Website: apple
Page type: billing-address
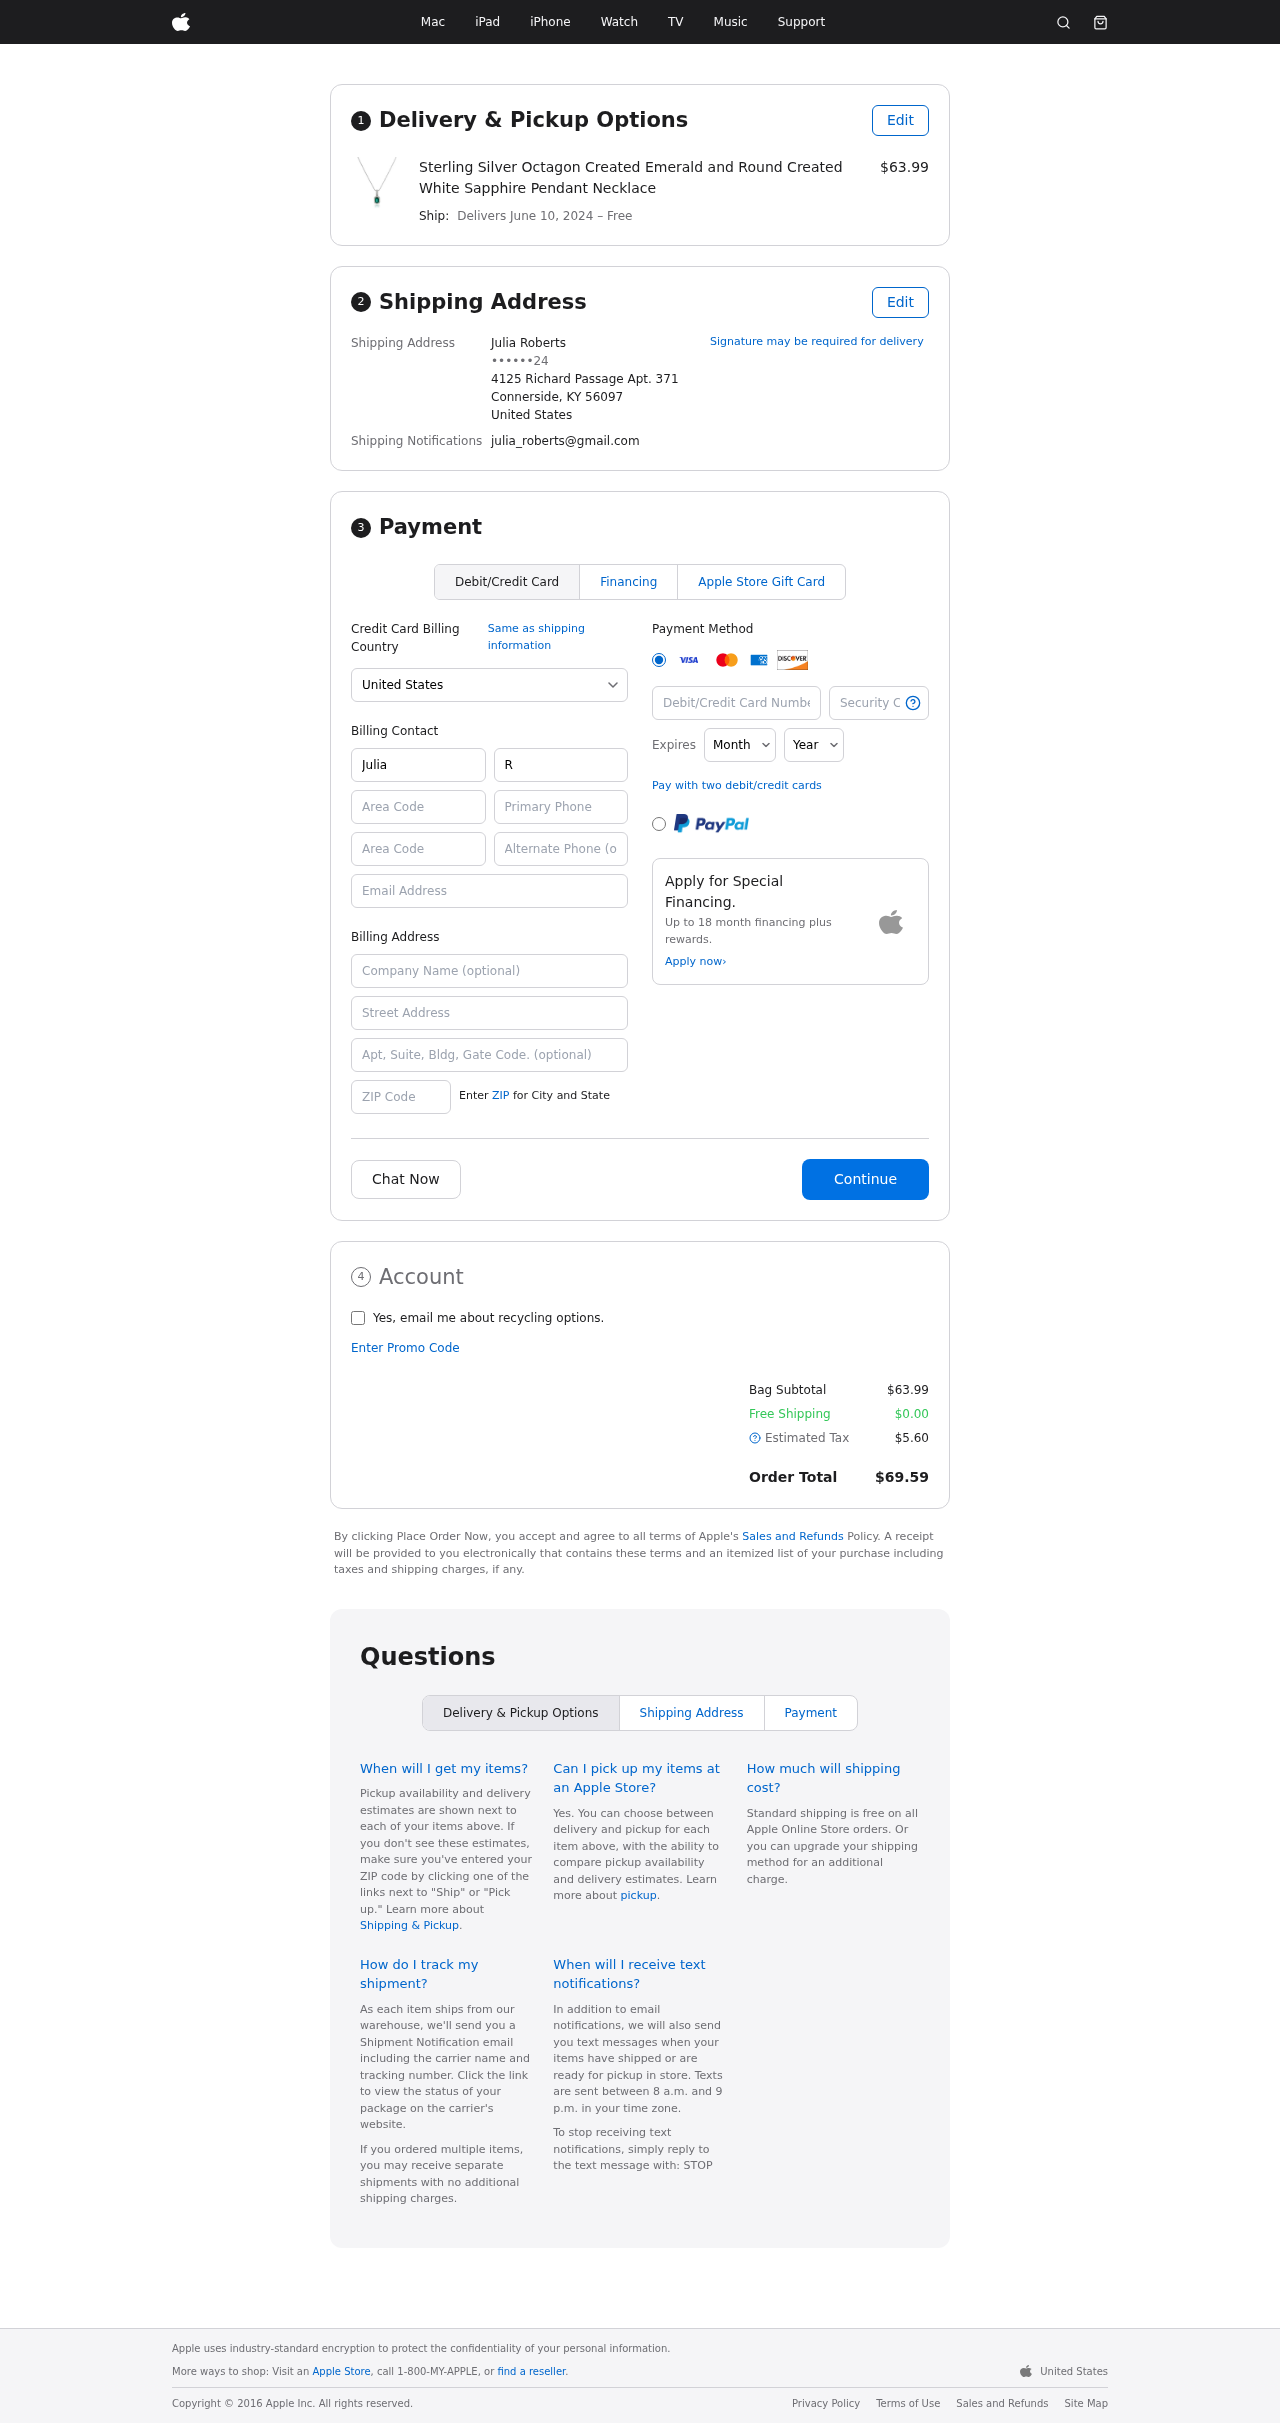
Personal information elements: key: PII_CARD_CVV
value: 7250
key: PII_CARD_EXPIRY_MONTH
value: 07
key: PII_CARD_EXPIRY_YEAR
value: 30
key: PII_CARD_NUMBER
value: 3711 5304 4481 289
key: PII_CITY_STATE_ZIP
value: Connerside, KY 56097
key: PII_COUNTRY
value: United States
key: PII_EMAIL
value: julia_roberts@gmail.com
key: PII_FULLNAME
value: Julia Roberts
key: PII_STREET
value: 4125 Richard Passage Apt. 371
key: PII_DOB_DAY
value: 24
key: PII_DOB_DAY_NUMERIC
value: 24
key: PII_BILLING_FIRSTNAME
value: Julia
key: PII_BILLING_LASTNAME
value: Roberts
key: PII_BILLING_PHONE_AREA
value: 322
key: PII_BILLING_PHONE
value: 3229952924
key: PII_BILLING_EMAIL
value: julia_roberts@gmail.com
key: PII_BILLING_STREET
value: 4125 Richard Passage Apt. 371
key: PII_BILLING_POSTCODE
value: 56097
Product elements: key: PRODUCT1_NAME
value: Sterling Silver Octagon Created Emerald and Round Created White Sapphire Pendant Necklace
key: PRODUCT1_PRICE
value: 63.99
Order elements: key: ORDER_DELIVERY_DATE
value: June 10, 2024
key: ORDER_SUBTOTAL
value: $63.99
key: ORDER_SHIPPING_COST
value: $0.00
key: ORDER_TAX
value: $5.60
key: ORDER_TOTAL
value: $69.59